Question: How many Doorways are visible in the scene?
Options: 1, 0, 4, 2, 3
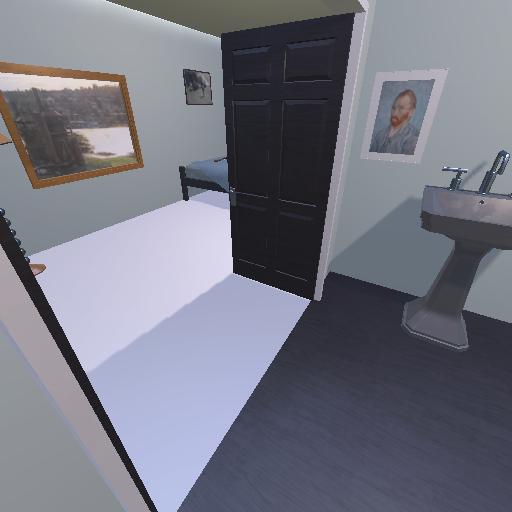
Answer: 1